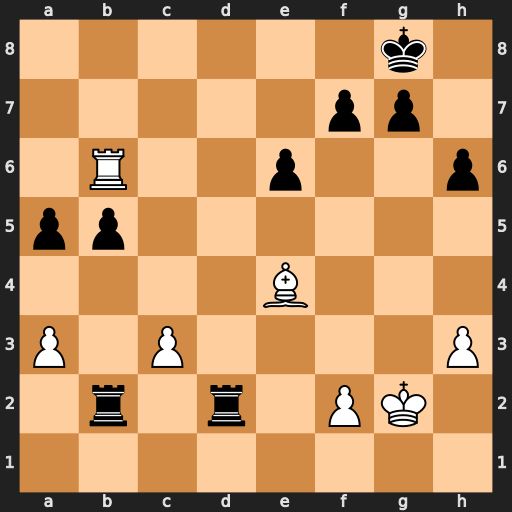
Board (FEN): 6k1/5pp1/1R2p2p/pp6/4B3/P1P4P/1r1r1PK1/8
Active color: w
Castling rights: -
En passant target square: -
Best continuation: Rb8+ Rd8 Rxd8#